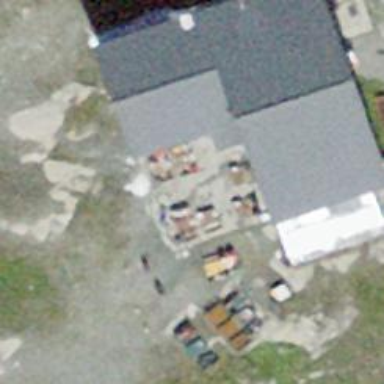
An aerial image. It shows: Building.